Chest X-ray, PA view. Patient: 42 years old, sex M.
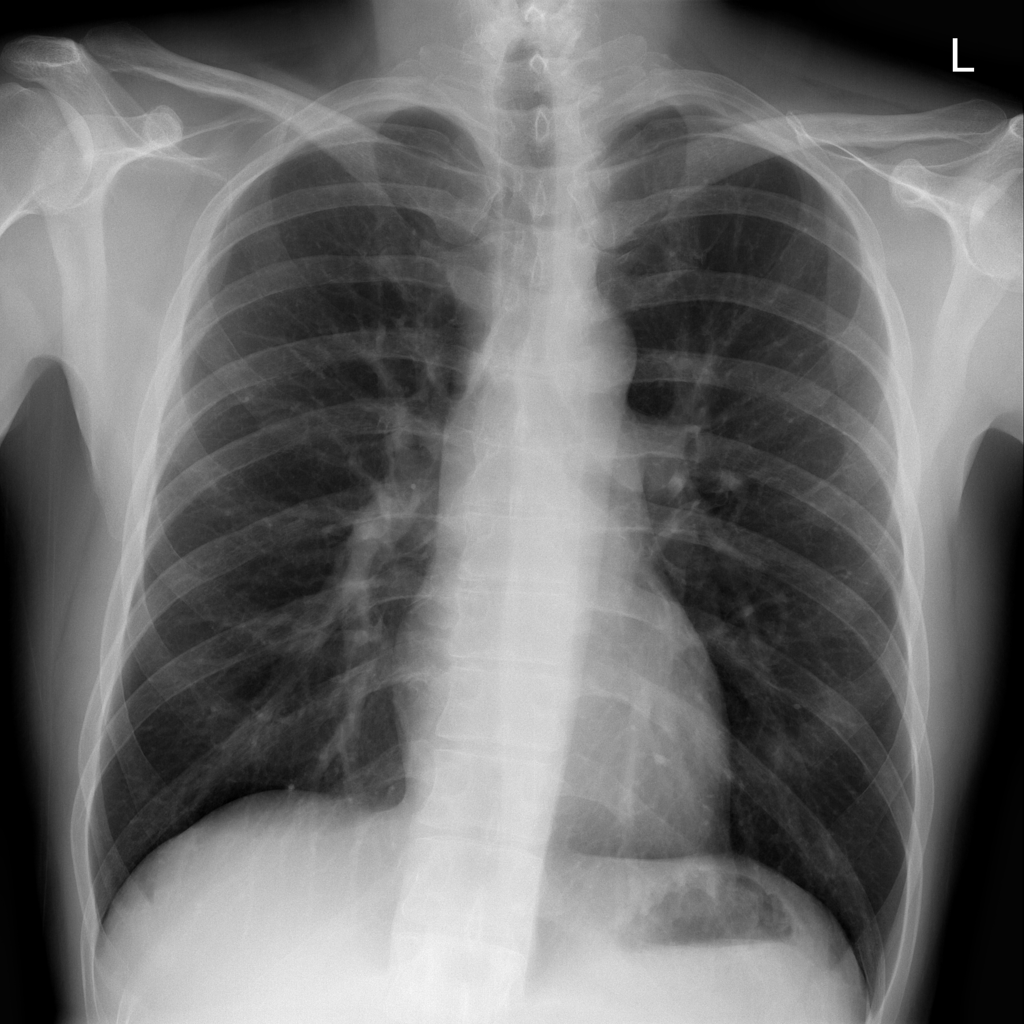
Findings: No Finding